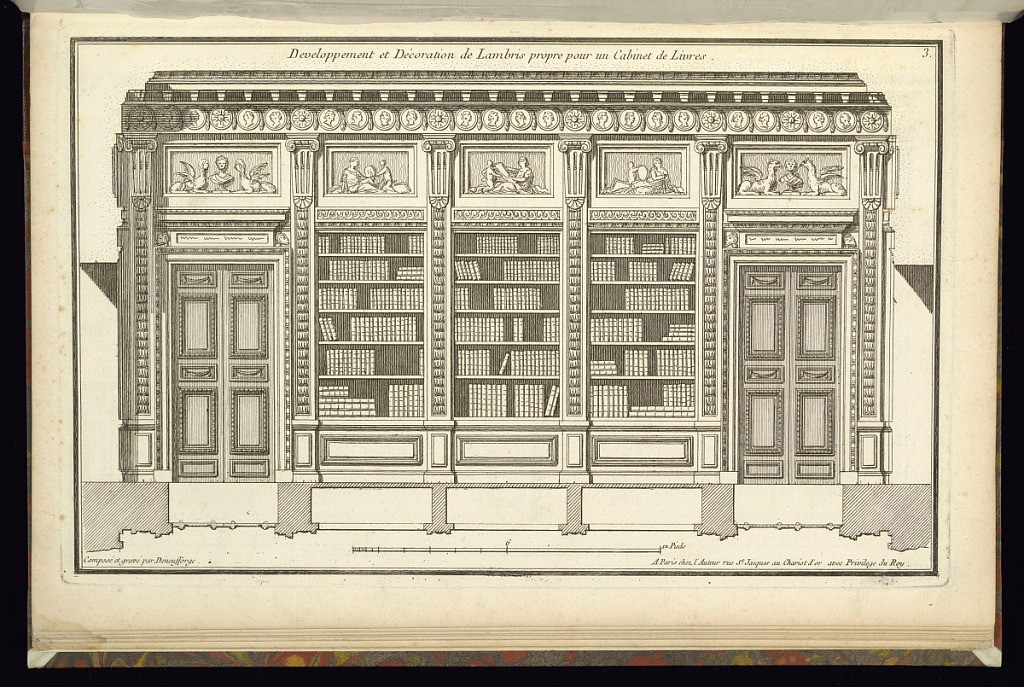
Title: Developpement et Décoration de Lambris propre pour un Cabinet de Livres
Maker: Jean-François de Neufforge, Flemish, 1714–1791
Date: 1768
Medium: Engraving on paper
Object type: Print
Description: Design and plans for paneling for a private library. The panels above and between the books are decorated with ornament motifs including egg and dart, portrait medallions, rosettes, Ionic capitals, and reliefs inspired from antiquity. The plate is signed and numbered.